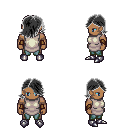
a pixel art fantasy rpg character, male body template, human, dark skin, white tunic, teal pants, gray swoop hairstyle, leather bracers, metal boots, four views (front, back, left, right), 2x2 character sprite sheet, small pixel art, hard edges, no anti-aliasing